Question: I'm trying to make a simple site to learn Twitter Bootstrap and SlideJS. The below code is what I have so far. I currently have two problems. The first is that even though I have swap set to false it still shows PlayStop at the bottom of the slider. My second problem is that no matter what I do every time I put something in a div with a class container(twitter bootstrap class) I am unable to resize the width of anything within the container they all just take the entire width of the container.
'''
<!DOCTYPE HTML>
<html>
<head>
<meta name="viewport" content="width=device-width, initial-scale=1">
<script src="js/jquery.js"></script>
<script type="text/javascript" src="js/jquery.slides.min.js"></script>
<script src="bootstrap/js/bootstrap.min.js"></script>
<link rel="stylesheet" href="bootstrap/css/bootstrap.min.css">
<link rel="stylesheet" type="text/css" href="css/custom.css">
<style type="text/css">
#slides{
display: none;
}
</style>
<script type="text/javascript">
$(function(){
$("#slides").slidesjs({
width: 700,
height: 393,
navigation: {active: false, effect: "fade"},
pagination: {active: false},
play: {
active: true,
effect: "fade",
interval: 4500,
auto: true,
swap: false,
pauseOnHover: true,
restartDelay: 2500
}
});
});
</script>
</head>
<body>
<div class="container">
<div id="slides">
<img src="imgs/alfa1.jpg" width="600" height="400"/>
<img src="imgs/alfa2.jpg" width="600" height="400"/>
<img src="imgs/alfa3.jpg" width="600" height="400"/>
<img src="imgs/alfa4.jpg" width="600" height="400"/>
<img src="imgs/alfa5.jpg" width="600" height="400"/>
<img src="imgs/alfa6.jpg" width="600" height="400"/>
</div>
</div>
</body>
</html>
'''
Here is a screenshot:

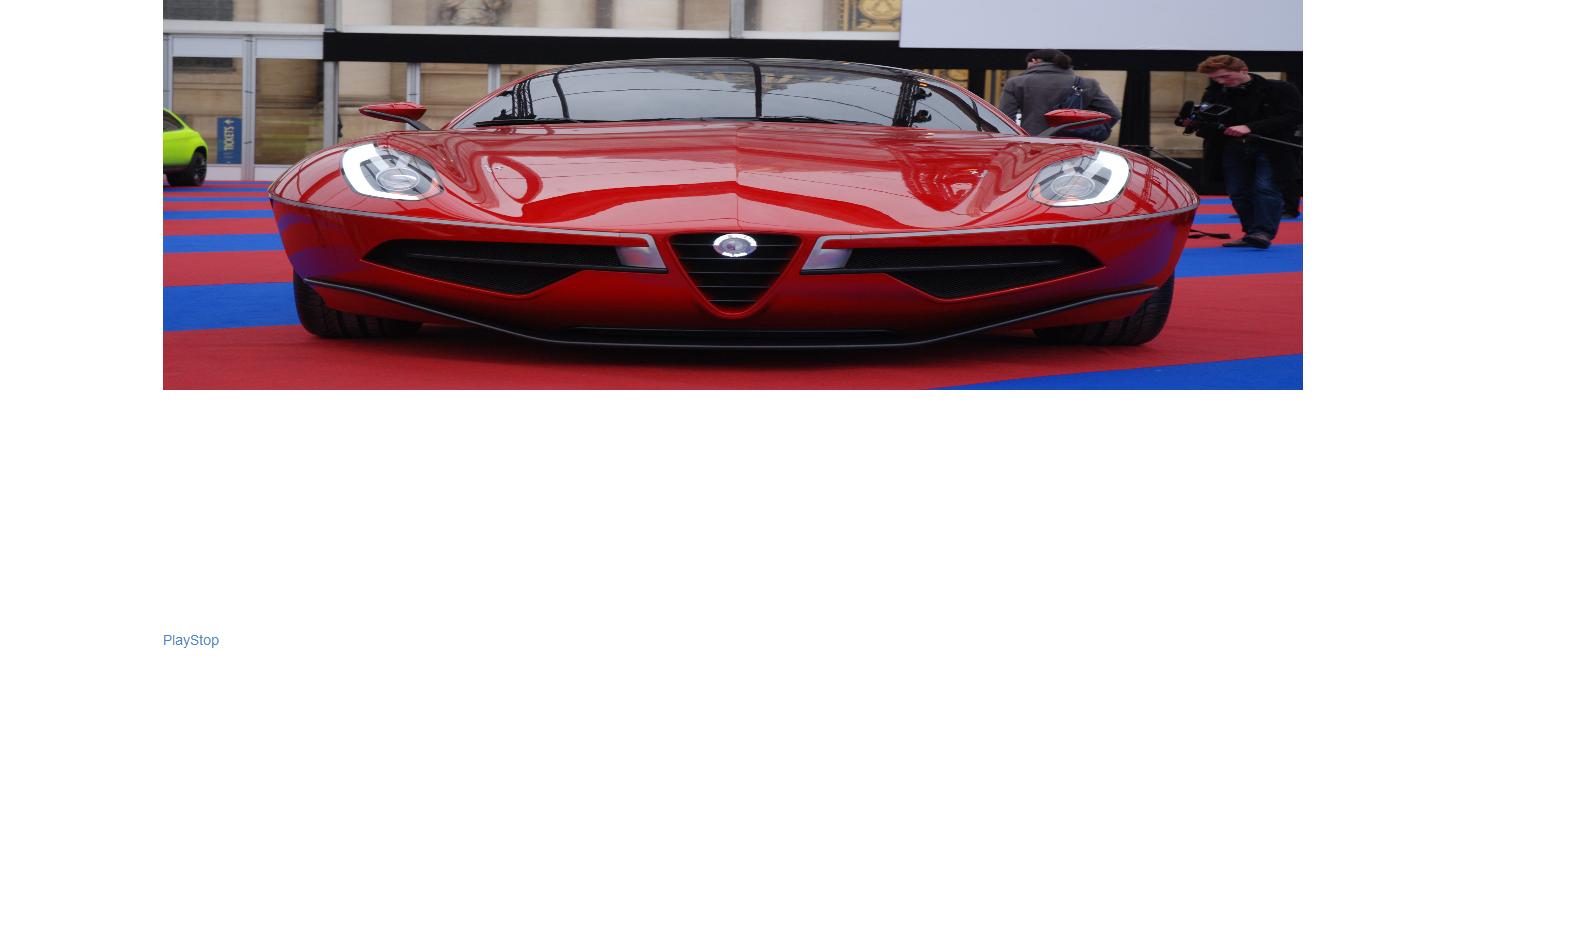
Answer: 1. what swap does is display play OR stop instead of play AND stop. If you want to disable the menu, set play : { active: false };
2. I'm not sure what you mean on by resize the child width? I have made a working example on jsfiddle (it would help in the future to present your question in a sandbox like jsfiddle). If you could clarify the question, I would be glad to help.
example: <URL>